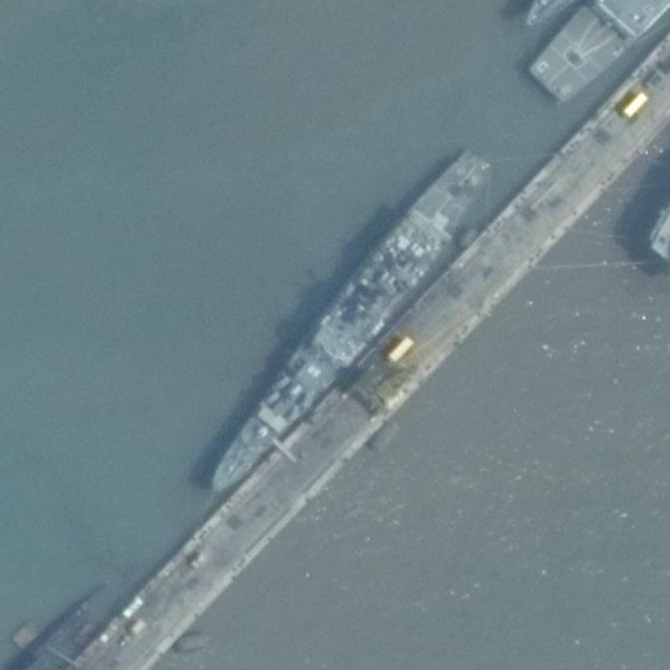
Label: cruiser